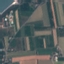
Land use / land cover: PermanentCrop